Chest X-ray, PA view. Patient: 47 years old, sex M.
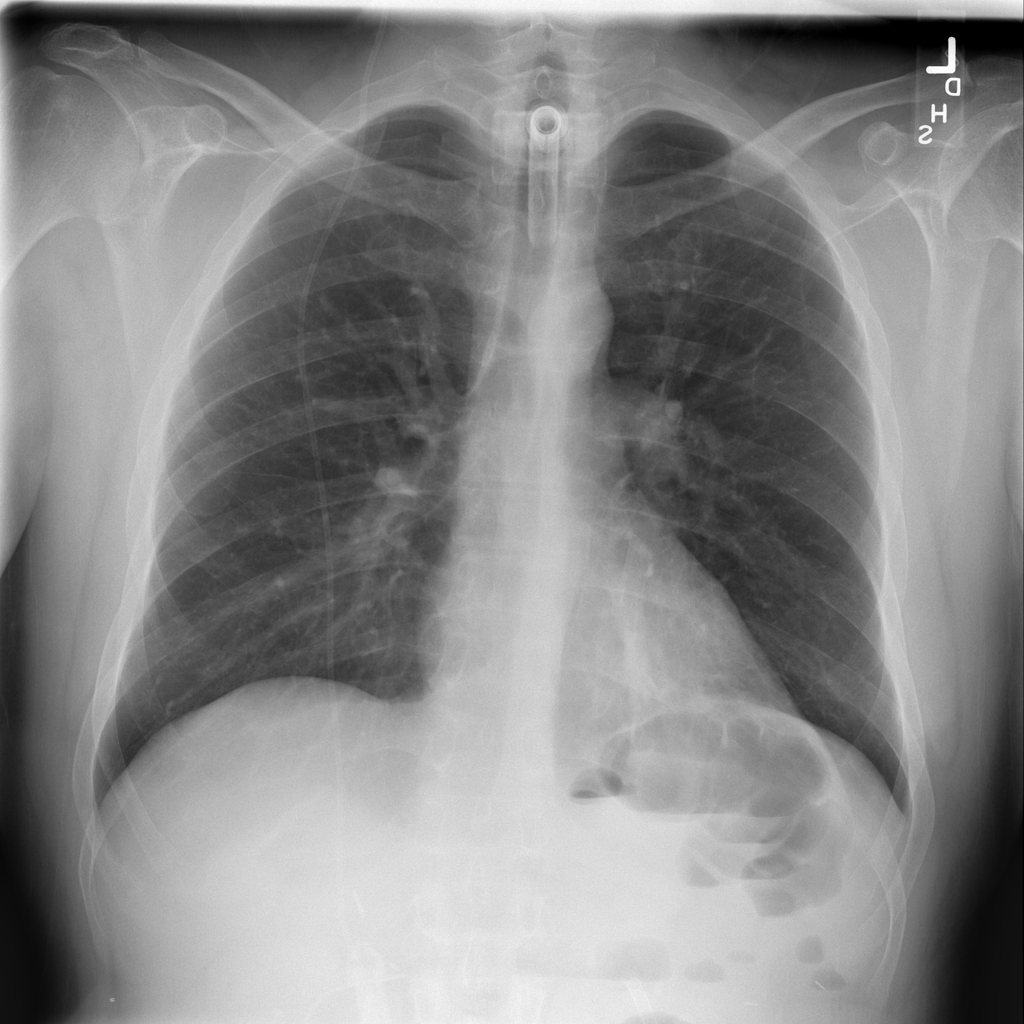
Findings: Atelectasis